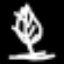
Label: leaf